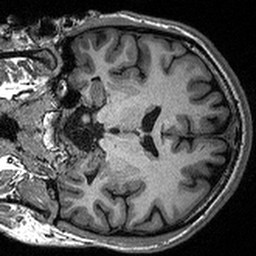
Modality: T1w
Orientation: coronal
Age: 20
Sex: male